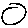
Label: circle